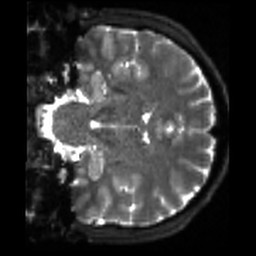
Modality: sbref
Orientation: coronal
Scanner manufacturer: siemens
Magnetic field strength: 3 T
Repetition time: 4 s
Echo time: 0.0594 s